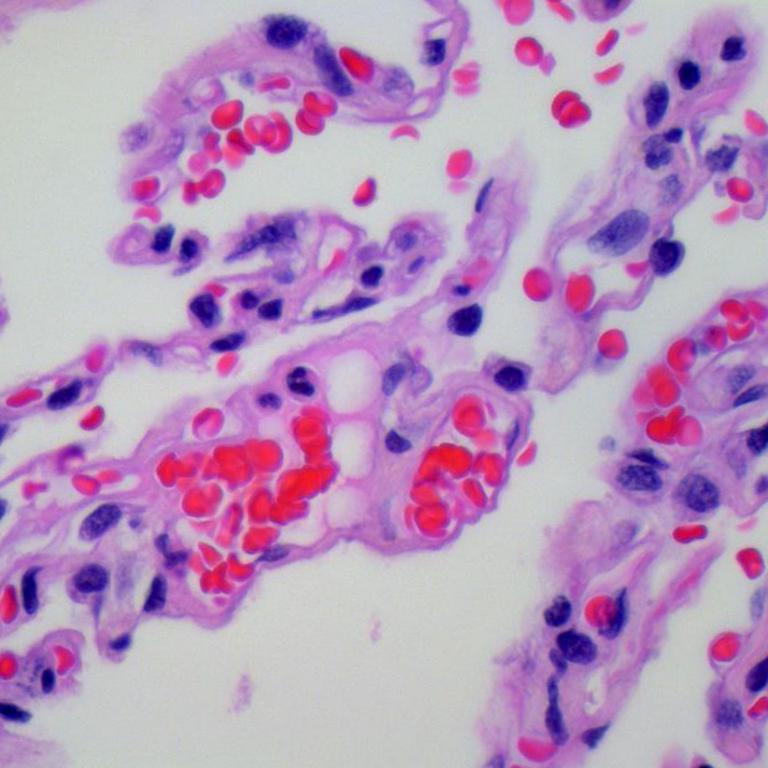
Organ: lung
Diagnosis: benign